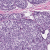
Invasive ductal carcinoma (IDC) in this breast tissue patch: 0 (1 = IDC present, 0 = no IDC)